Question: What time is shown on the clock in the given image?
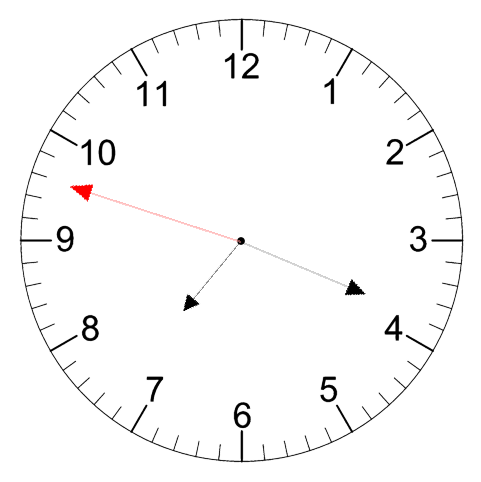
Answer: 07:18:48